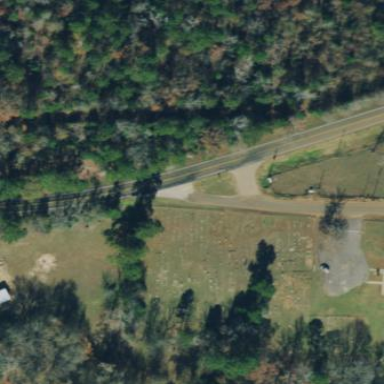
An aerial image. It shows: Cemetery.